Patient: sex M, age 40
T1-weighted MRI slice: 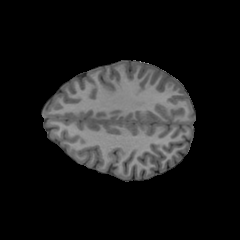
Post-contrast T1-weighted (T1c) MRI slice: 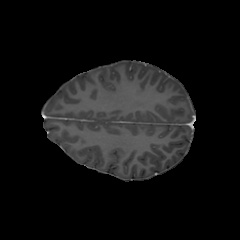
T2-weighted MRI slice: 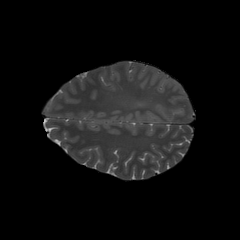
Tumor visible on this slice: no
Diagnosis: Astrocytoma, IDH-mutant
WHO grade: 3